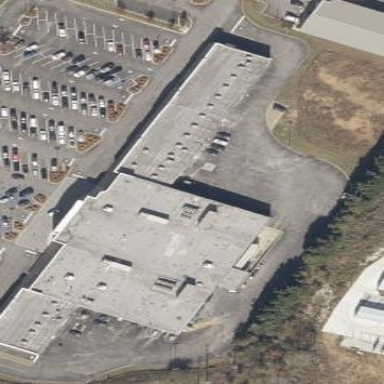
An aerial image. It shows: Supermarket building.